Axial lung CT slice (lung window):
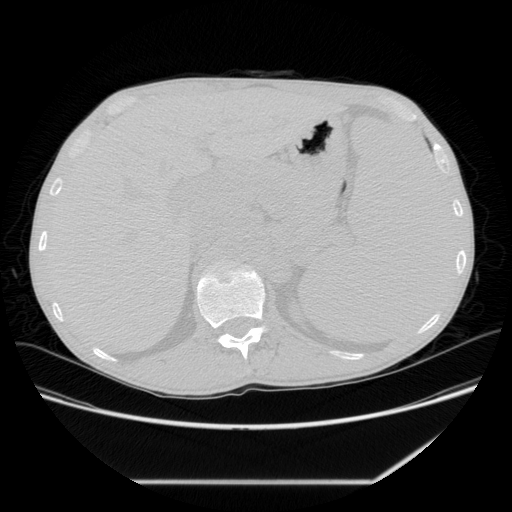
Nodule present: no